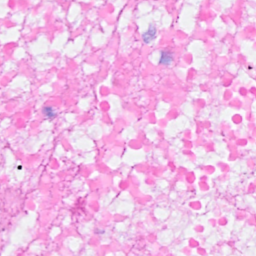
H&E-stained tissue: Breast